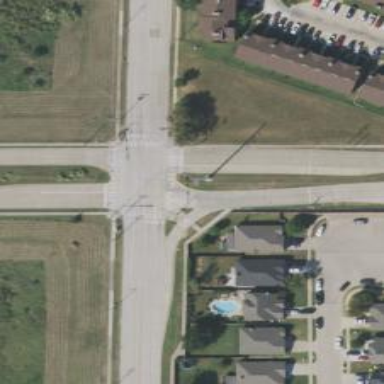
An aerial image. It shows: Tertiary road with separate sidewalks.